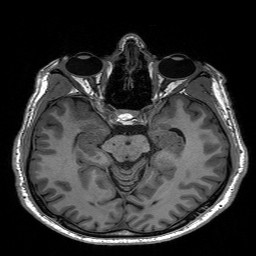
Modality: T1w
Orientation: coronal
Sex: male
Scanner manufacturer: siemens
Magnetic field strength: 3 T
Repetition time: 2.3 s
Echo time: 0.00197 s